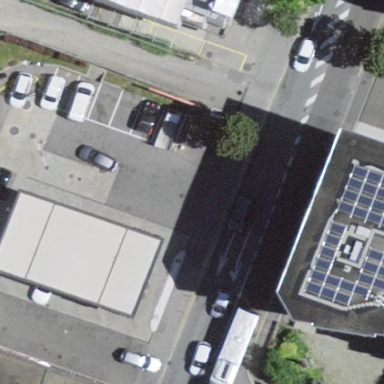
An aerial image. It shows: View of roof of building.